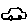
Label: car